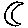
Label: moon